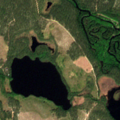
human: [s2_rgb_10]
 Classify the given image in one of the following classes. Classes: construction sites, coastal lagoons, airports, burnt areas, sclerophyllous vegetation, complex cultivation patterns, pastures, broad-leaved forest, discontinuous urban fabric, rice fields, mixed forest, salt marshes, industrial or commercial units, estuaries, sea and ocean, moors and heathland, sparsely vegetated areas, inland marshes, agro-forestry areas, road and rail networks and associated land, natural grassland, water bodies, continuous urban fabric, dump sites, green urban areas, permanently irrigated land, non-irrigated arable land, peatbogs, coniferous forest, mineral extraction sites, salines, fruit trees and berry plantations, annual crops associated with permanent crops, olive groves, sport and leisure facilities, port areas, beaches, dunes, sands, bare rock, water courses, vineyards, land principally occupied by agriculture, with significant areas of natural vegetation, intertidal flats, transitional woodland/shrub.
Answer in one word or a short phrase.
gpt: coniferous forest, transitional woodland/shrub, water bodies